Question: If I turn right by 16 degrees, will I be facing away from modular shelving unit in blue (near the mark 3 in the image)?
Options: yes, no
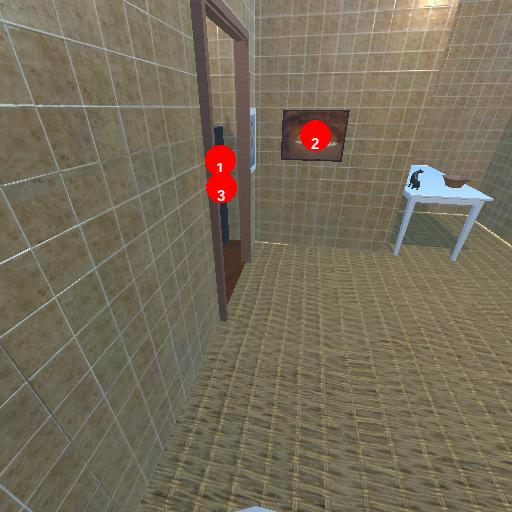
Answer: yes